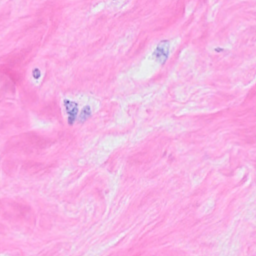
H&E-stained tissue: Breast